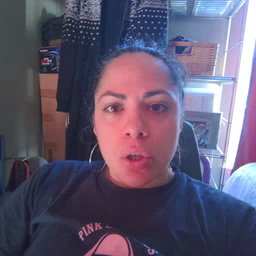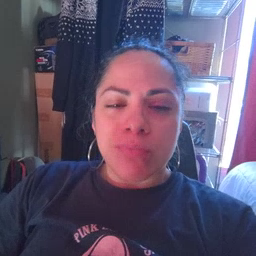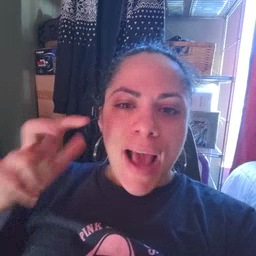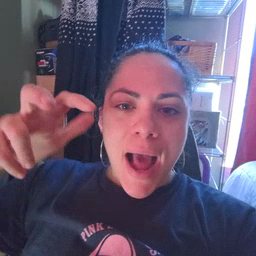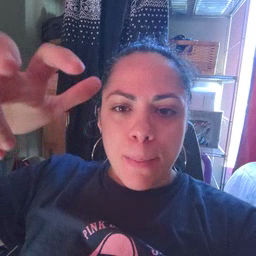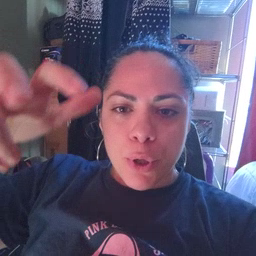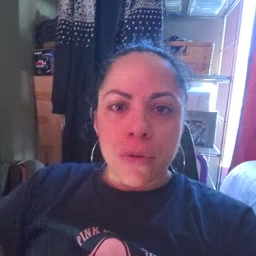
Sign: helicopter